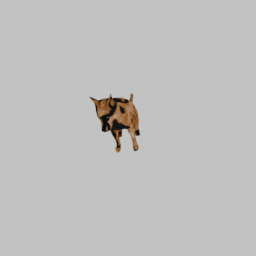
Label: animals